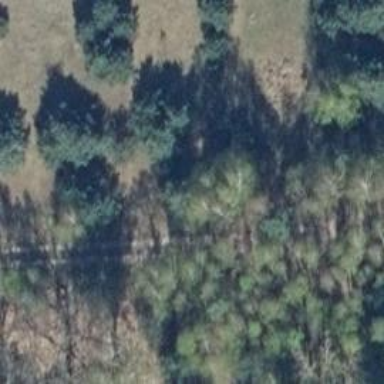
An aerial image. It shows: Sandy track road with grade 4 track type.